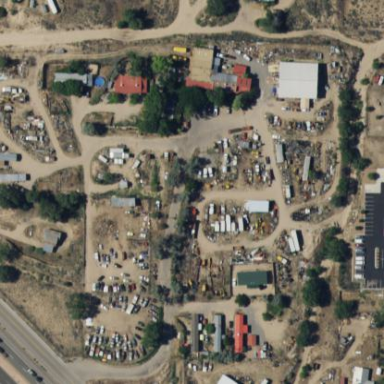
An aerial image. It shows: Industrial area designated as scrap yard.